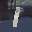
Label: 1